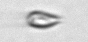
Label: Cryptophyta